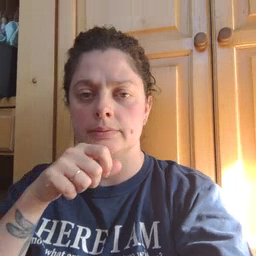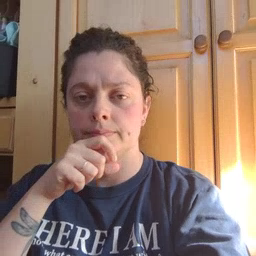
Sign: brown